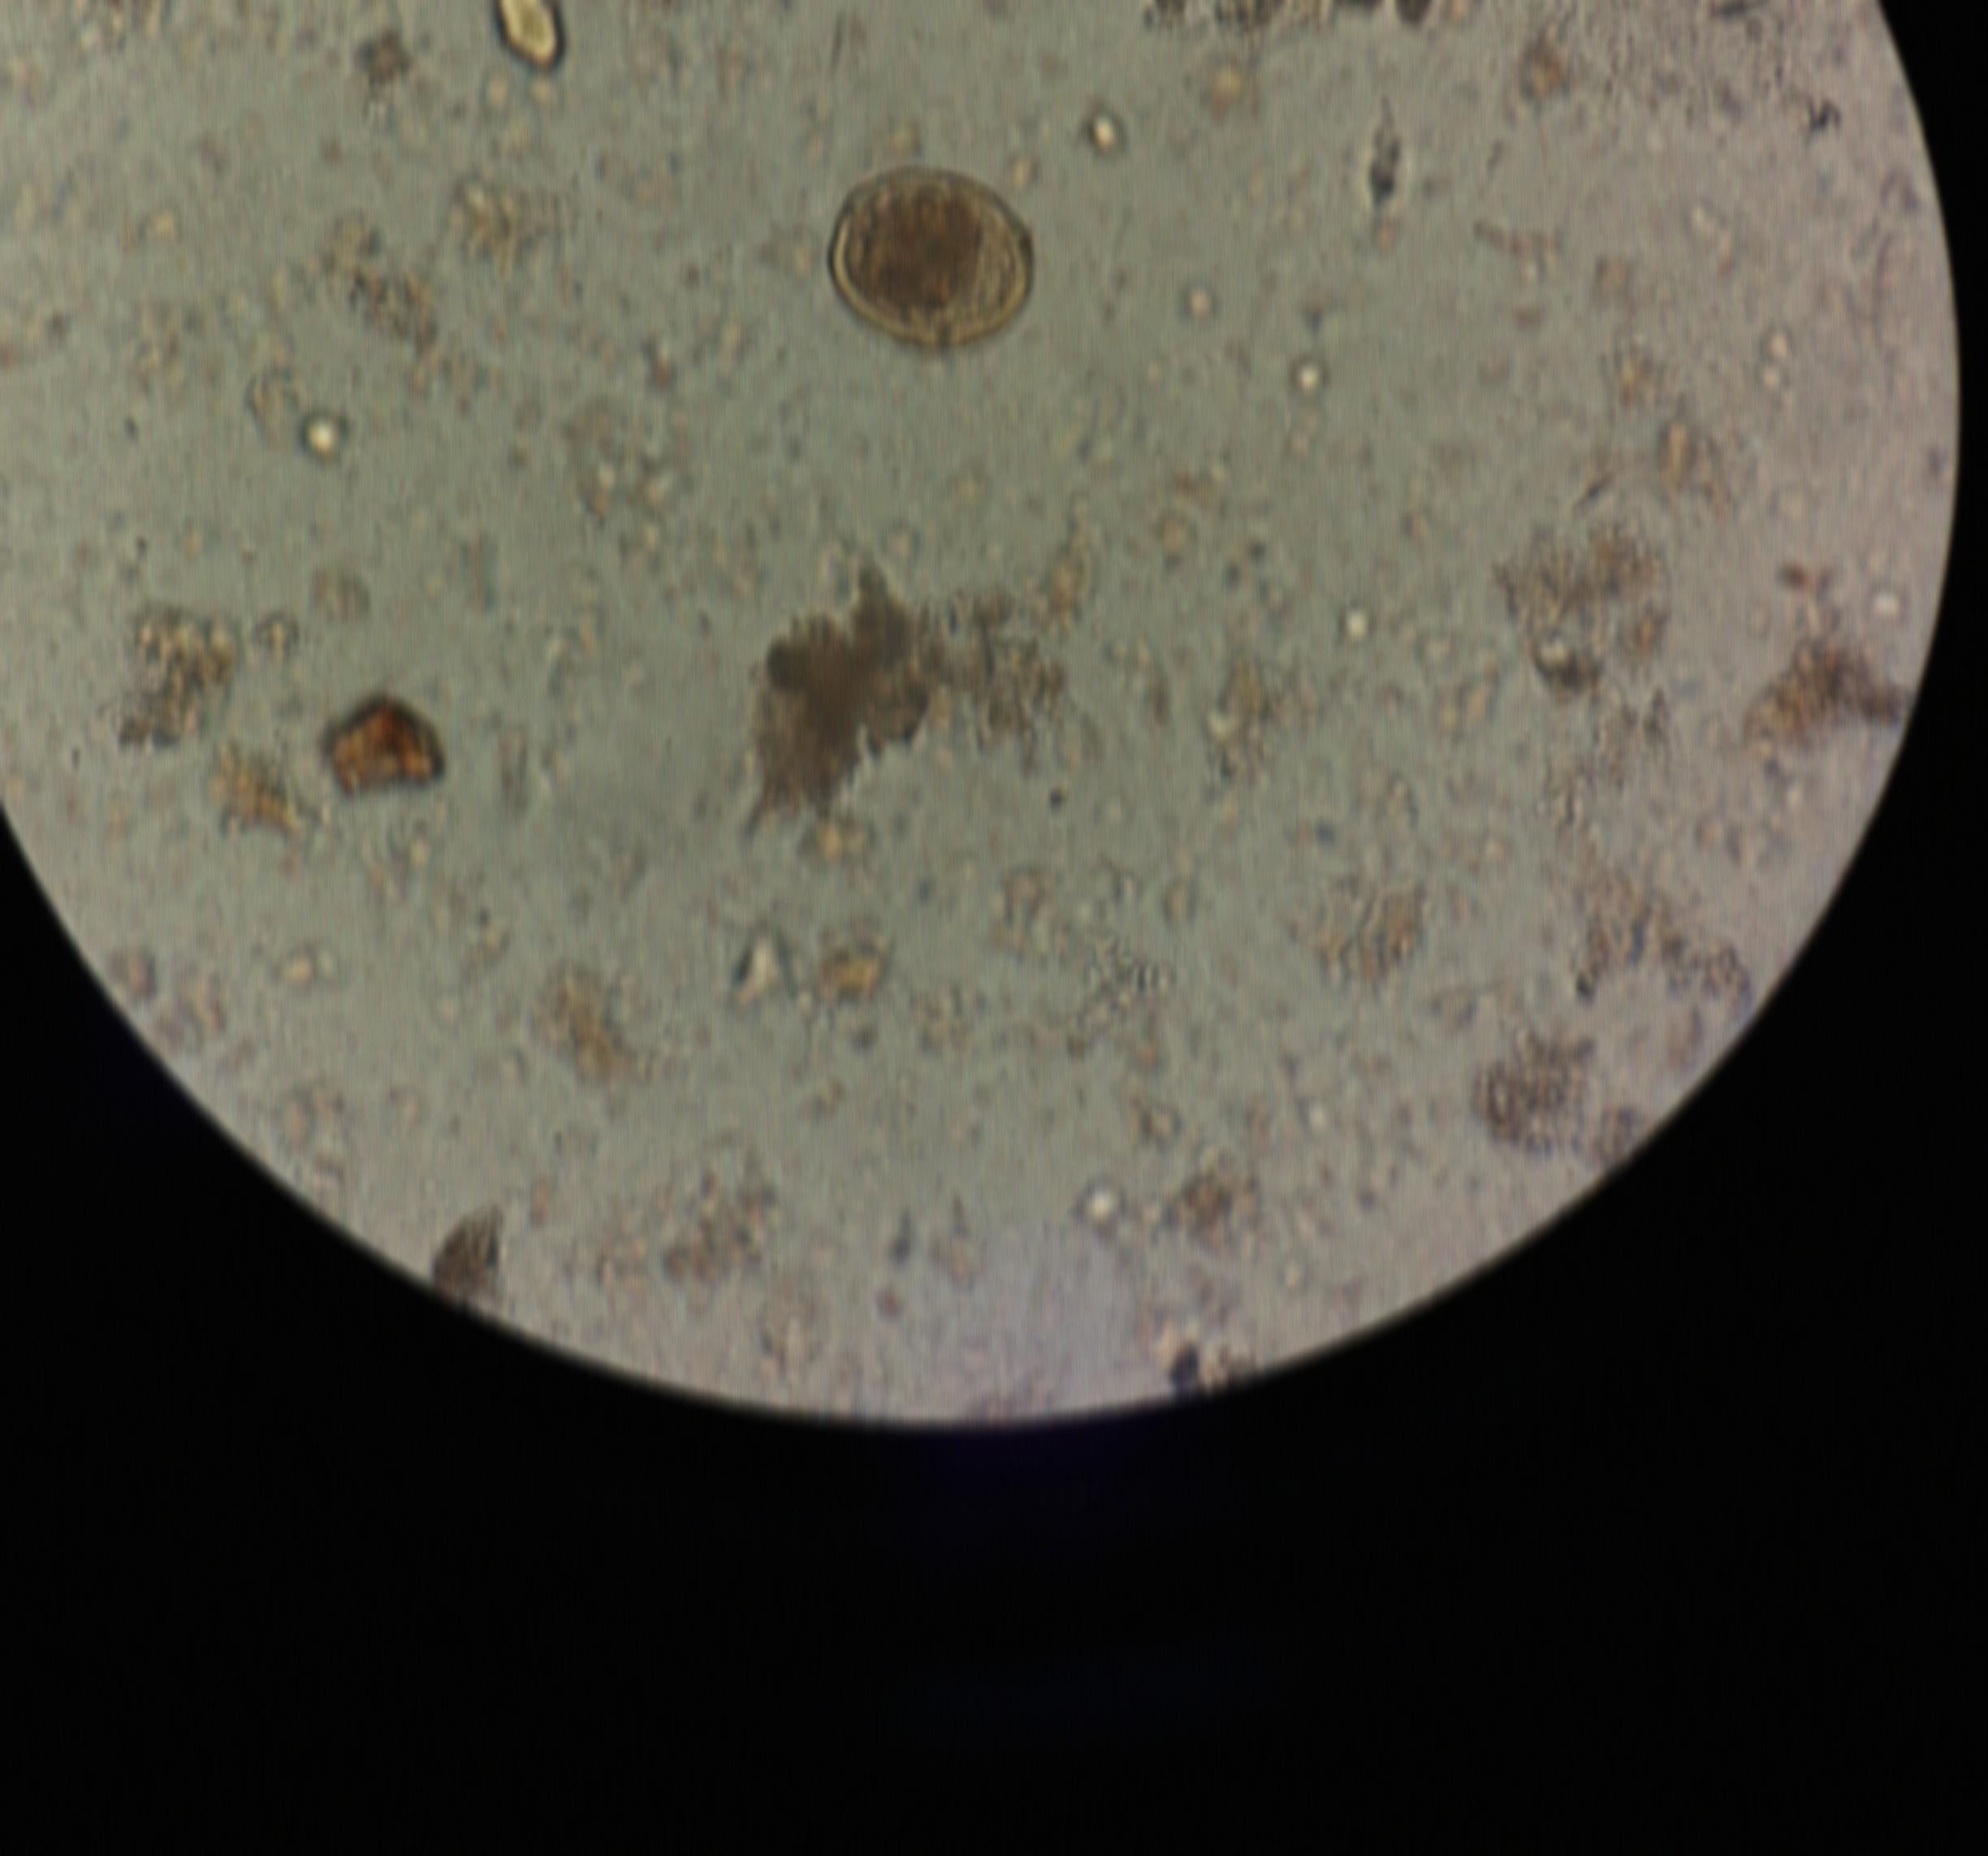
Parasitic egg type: Ascaris lumbricoides